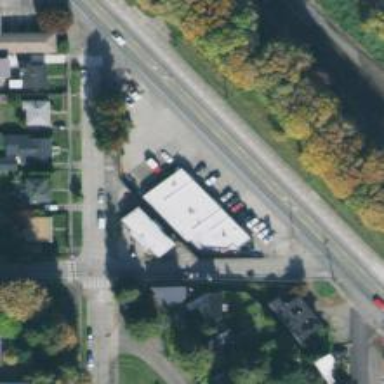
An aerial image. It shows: Convenience shop.